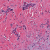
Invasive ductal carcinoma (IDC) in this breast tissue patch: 0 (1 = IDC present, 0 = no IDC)